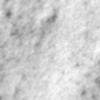
Label: no_change